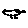
Label: bird